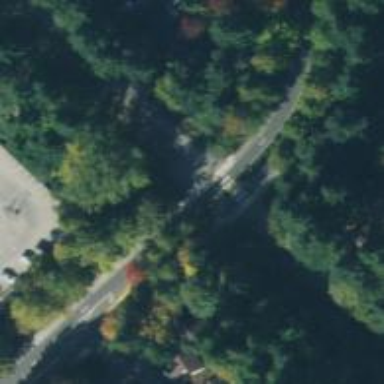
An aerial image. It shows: Asphalt cycleway alongside abandoned railway.